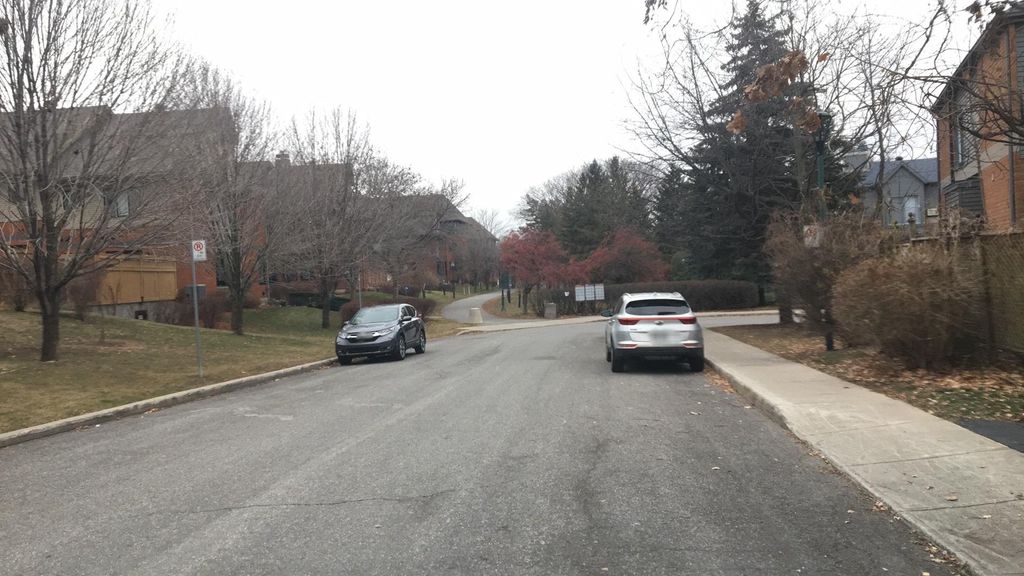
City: montreal